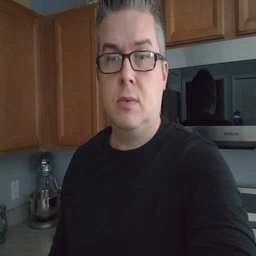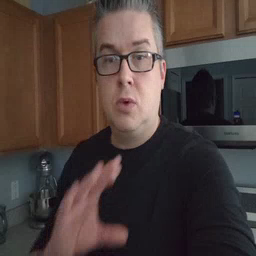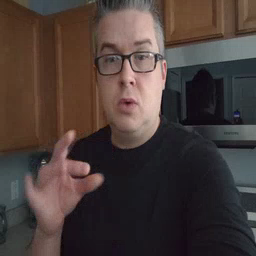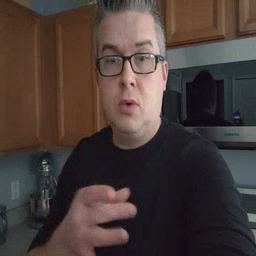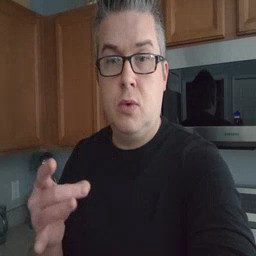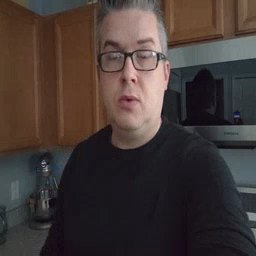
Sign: story